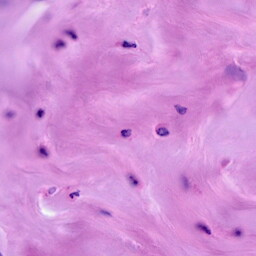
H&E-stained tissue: Breast